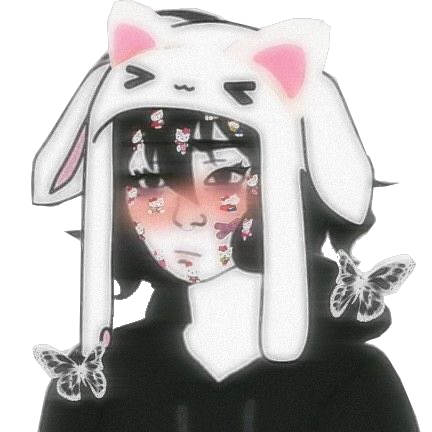
Label: 5_Doomer_Girl